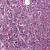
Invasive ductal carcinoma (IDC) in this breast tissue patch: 1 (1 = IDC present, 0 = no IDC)